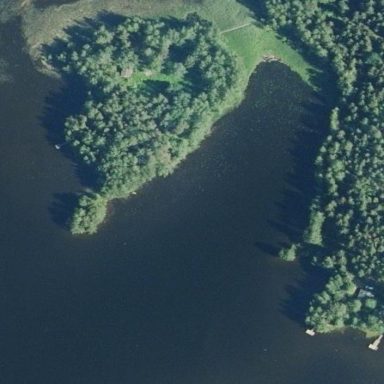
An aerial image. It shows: Island covered with woodland.